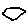
Label: hexagon